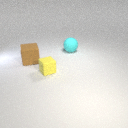
small yellow rubber cube in front of large brown rubber cube